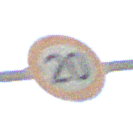
Verkehrszeichen: Geschwindigkeit20
Umgebung: Outdoor, Nature
Tageszeit: Night
Wetter: Clear
Licht: Natural
Jahreszeit: NotSpecified
Kontrast: HighContrast